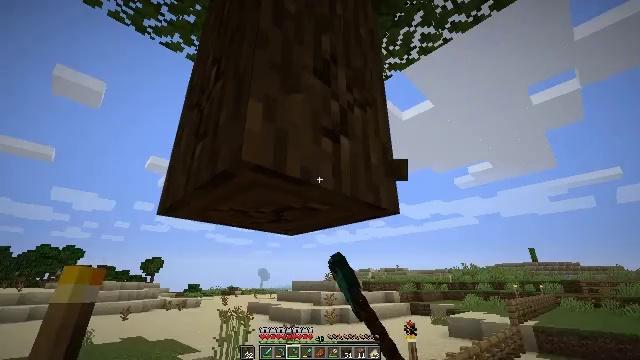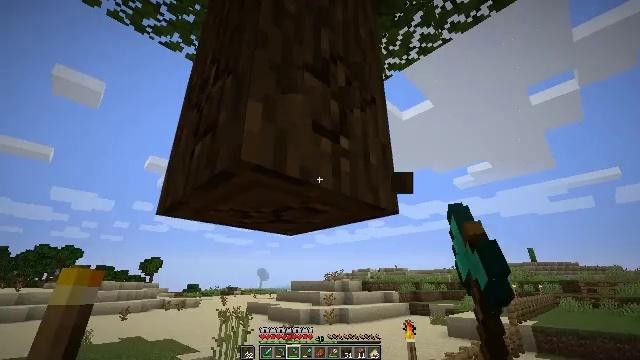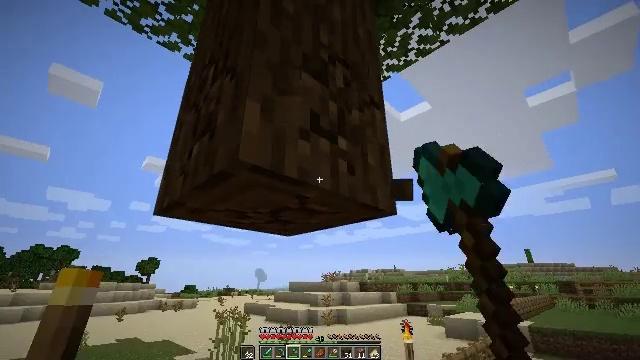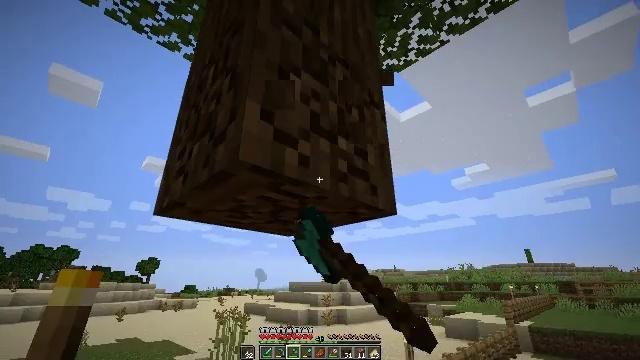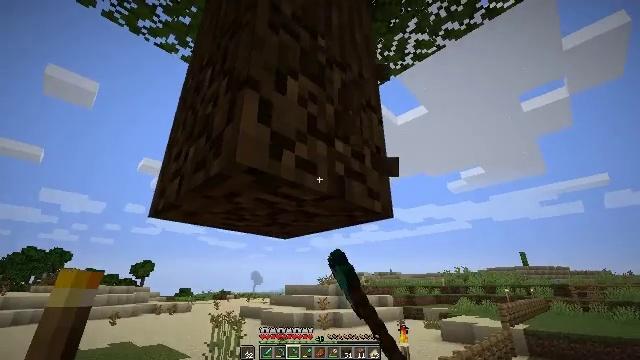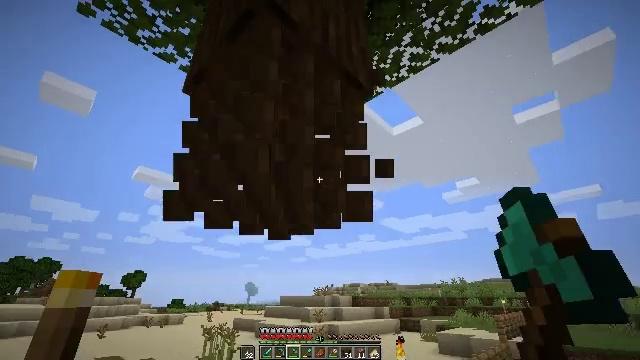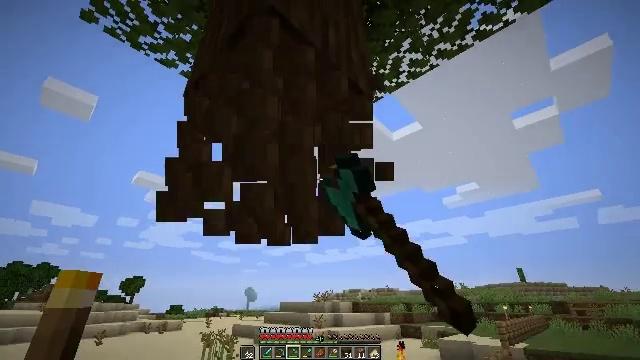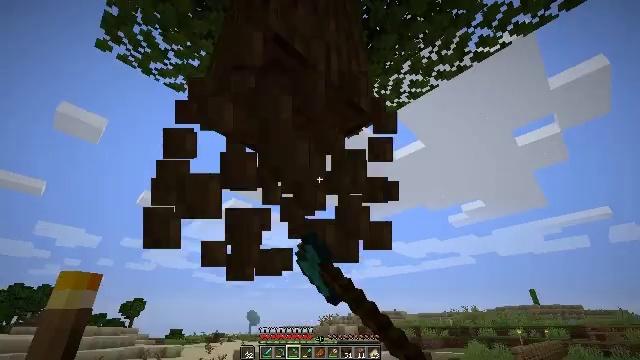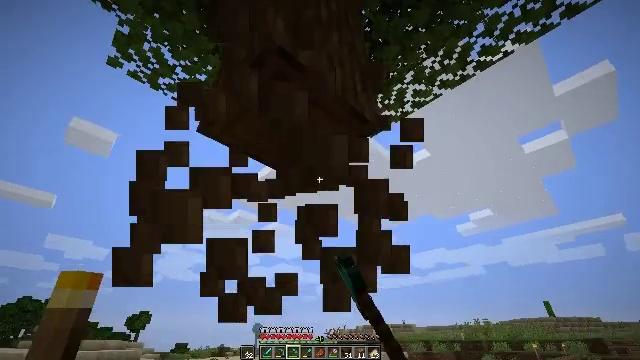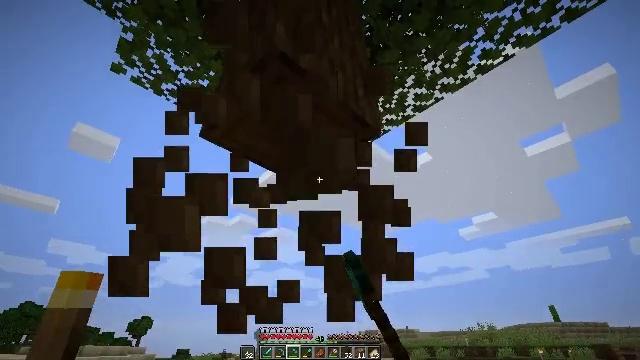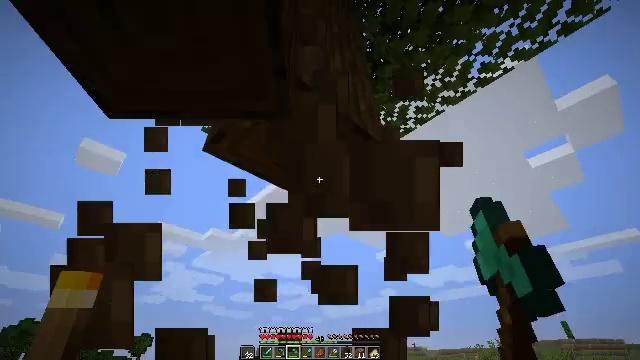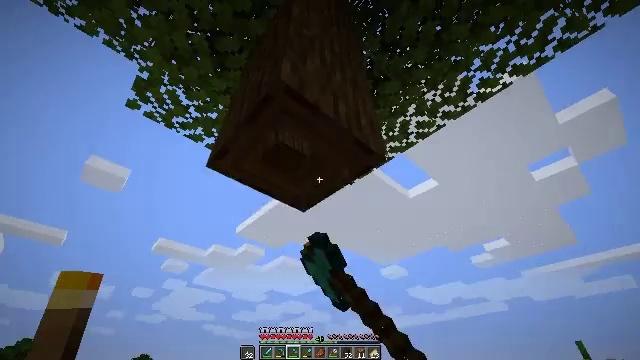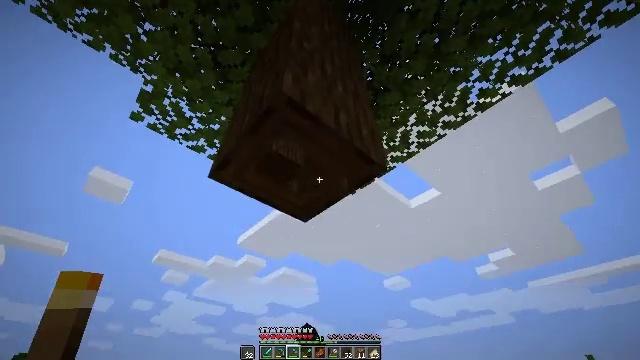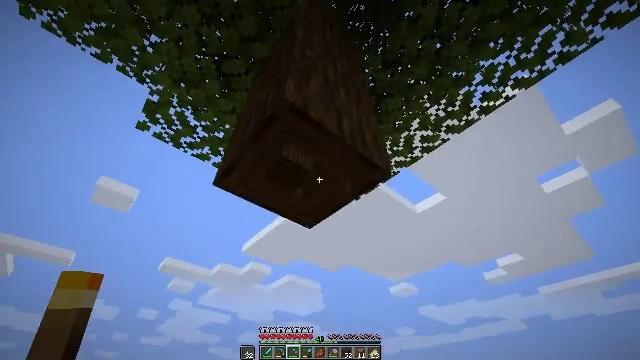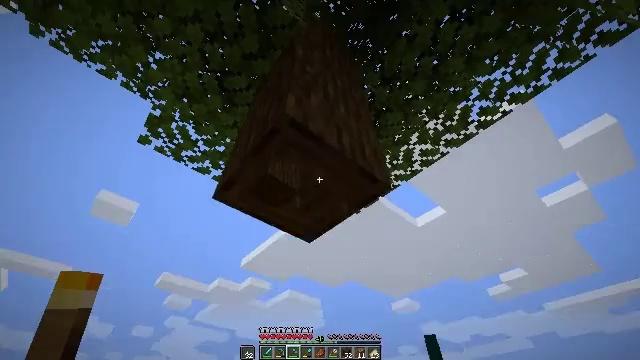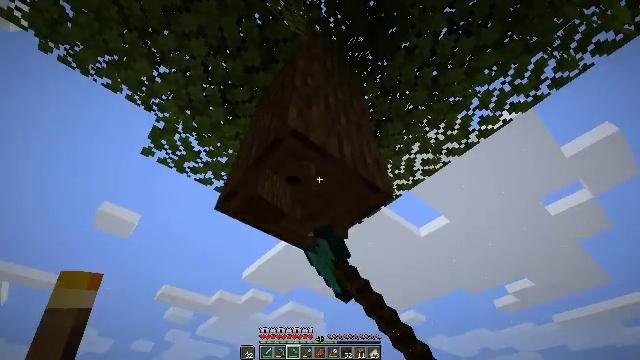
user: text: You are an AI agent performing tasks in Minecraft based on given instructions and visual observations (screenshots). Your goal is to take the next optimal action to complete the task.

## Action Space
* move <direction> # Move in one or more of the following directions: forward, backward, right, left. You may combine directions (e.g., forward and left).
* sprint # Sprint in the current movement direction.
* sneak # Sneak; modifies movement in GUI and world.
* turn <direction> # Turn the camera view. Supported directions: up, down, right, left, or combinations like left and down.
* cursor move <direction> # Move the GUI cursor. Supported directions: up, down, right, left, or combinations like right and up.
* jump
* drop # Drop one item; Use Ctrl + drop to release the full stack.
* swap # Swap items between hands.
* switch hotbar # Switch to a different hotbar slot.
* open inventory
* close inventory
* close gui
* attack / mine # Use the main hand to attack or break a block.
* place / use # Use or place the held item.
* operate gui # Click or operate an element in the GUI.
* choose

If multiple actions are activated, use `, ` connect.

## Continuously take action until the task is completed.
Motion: motion action
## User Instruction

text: Break the dark oak log in the forest.
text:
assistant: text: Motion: attack / mine
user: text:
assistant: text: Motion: attack / mine
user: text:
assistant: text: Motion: attack / mine
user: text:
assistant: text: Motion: attack / mine
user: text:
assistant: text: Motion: turn up, attack / mine
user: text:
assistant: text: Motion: turn up, attack / mine
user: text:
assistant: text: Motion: turn up, attack / mine
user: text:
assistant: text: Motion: turn left and up, attack / mine
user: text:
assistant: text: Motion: attack / mine
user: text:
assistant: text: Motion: turn up, attack / mine
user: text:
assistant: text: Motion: turn up, attack / mine
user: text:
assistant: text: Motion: turn up, attack / mine
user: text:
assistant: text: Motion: turn left and up, attack / mine
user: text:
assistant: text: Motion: turn up, attack / mine
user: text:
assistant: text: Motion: turn up, attack / mine
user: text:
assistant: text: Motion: turn left, attack / mine
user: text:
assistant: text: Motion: attack / mine
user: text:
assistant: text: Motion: turn right and up, attack / mine
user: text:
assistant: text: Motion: turn up, attack / mine
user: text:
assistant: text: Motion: turn right and up, attack / mine
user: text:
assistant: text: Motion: turn right and up, attack / mine
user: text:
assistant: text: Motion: attack / mine
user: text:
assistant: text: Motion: attack / mine
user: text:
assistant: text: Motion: attack / mine
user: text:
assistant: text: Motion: attack / mine
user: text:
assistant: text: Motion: attack / mine
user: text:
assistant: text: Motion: attack / mine
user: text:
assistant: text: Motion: attack / mine
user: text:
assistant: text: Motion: attack / mine
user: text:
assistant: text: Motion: turn up, attack / mine